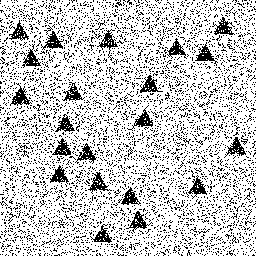
Squares: 0
Triangles: 21
Stars: 0
Total shapes: 21